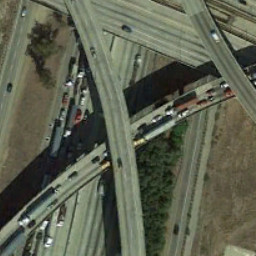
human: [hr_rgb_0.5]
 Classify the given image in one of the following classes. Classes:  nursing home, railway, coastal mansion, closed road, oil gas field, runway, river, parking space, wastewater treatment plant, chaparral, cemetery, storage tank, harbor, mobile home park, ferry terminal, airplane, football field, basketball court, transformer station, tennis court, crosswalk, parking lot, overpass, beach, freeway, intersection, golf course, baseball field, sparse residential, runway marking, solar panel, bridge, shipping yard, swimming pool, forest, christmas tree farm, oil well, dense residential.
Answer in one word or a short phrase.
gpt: overpass